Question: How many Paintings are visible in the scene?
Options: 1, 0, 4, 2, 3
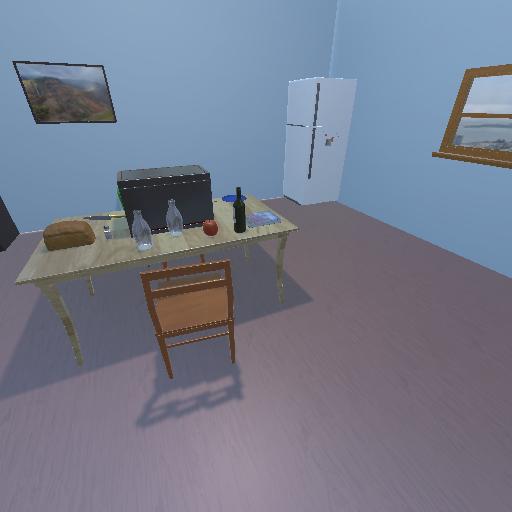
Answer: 1